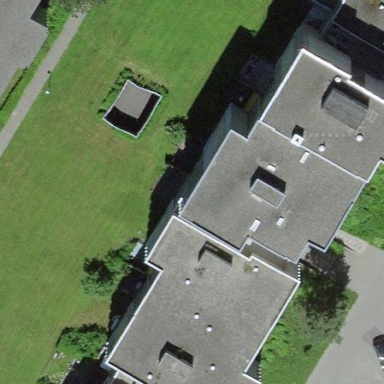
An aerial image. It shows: View of apartment building.